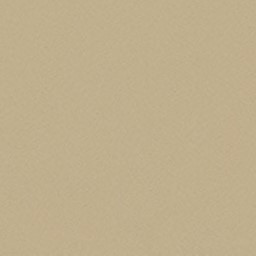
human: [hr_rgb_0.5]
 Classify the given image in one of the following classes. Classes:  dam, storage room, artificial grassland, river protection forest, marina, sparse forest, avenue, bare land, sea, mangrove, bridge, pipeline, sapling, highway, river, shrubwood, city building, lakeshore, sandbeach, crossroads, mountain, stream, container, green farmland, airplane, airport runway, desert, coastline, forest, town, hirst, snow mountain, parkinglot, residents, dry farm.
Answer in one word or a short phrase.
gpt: desert